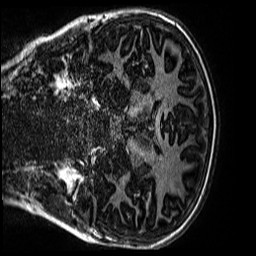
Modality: MP2RAGE
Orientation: coronal
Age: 12
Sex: male
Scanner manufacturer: siemens
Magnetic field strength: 3 T
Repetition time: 4 s
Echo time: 0.00299 s